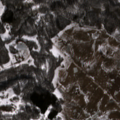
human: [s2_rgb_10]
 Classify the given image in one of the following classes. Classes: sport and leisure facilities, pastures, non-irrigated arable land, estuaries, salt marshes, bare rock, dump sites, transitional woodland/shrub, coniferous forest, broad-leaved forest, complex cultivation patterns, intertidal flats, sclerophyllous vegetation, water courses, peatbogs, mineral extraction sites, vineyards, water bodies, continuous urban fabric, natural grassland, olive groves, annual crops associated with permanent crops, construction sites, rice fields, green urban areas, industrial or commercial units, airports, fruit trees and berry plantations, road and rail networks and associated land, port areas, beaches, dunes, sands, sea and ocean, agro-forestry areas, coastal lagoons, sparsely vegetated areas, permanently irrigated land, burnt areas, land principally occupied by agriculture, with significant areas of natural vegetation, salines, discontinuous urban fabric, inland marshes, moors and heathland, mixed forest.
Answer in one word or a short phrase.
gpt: pastures, complex cultivation patterns, land principally occupied by agriculture, with significant areas of natural vegetation, broad-leaved forest, transitional woodland/shrub